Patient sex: F
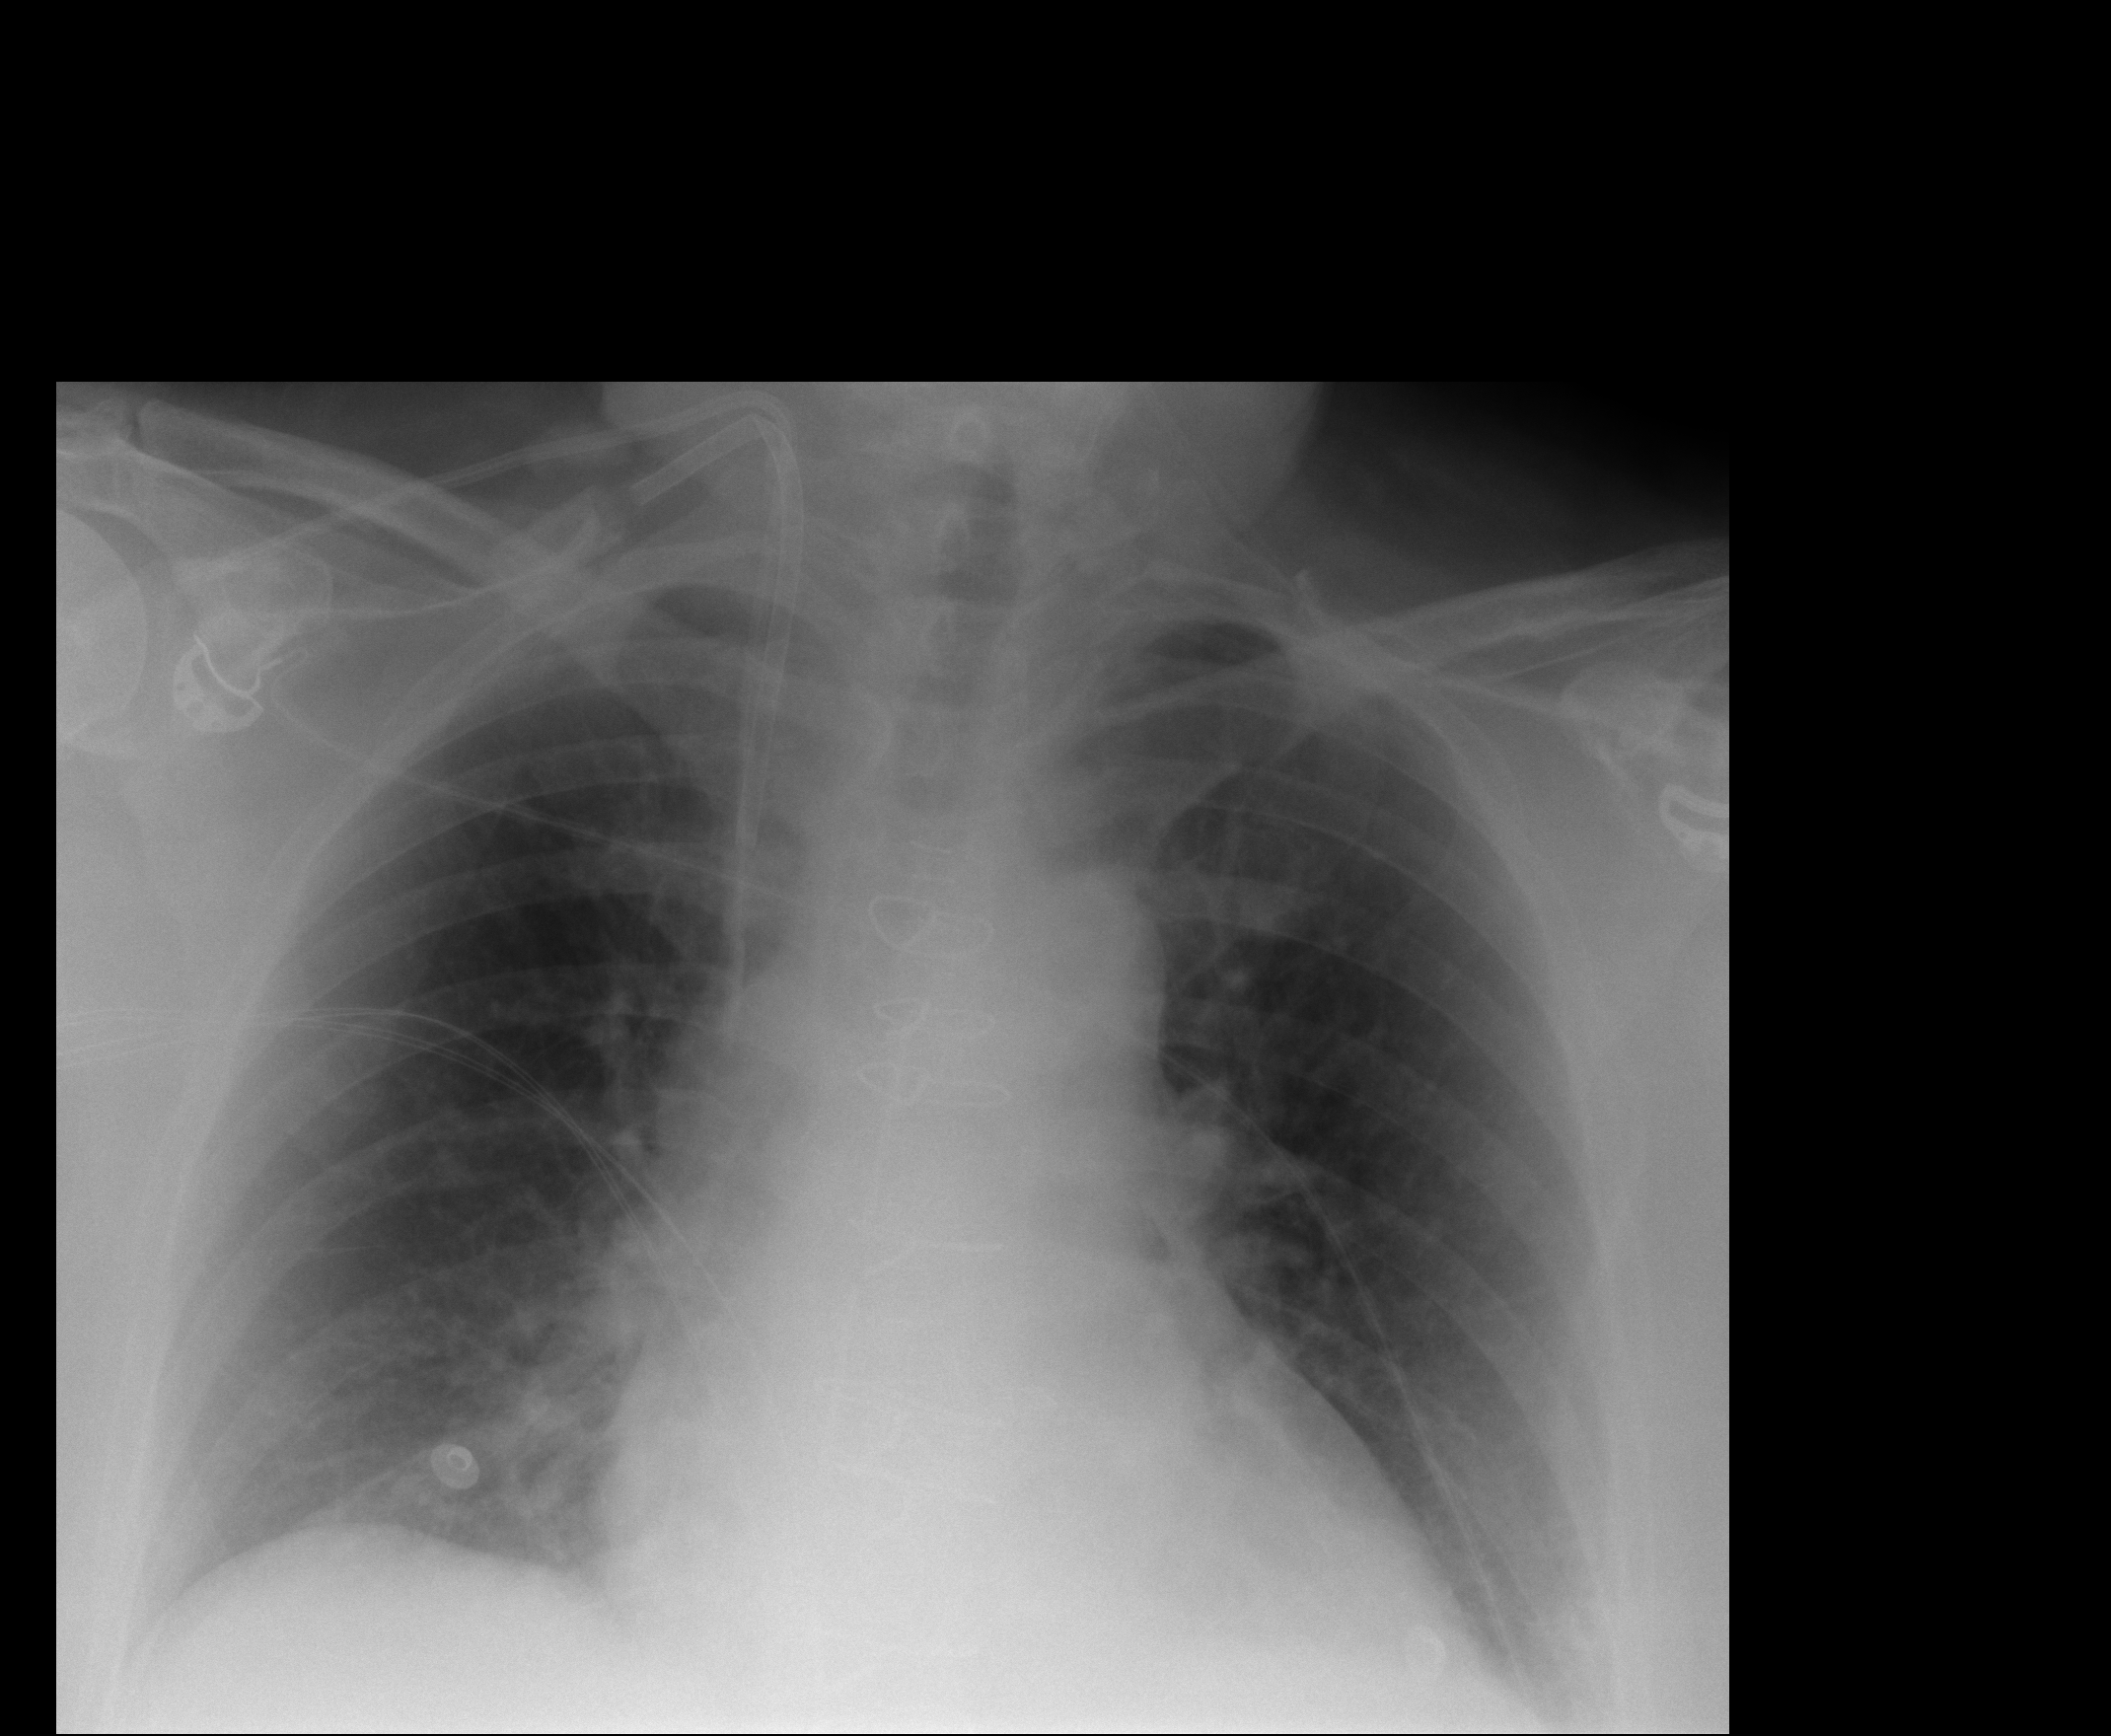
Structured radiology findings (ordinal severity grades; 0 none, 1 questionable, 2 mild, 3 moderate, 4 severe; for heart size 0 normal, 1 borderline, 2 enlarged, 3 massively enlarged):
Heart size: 0
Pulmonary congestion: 2
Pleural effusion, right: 0
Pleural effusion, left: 0
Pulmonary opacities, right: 0
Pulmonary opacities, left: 0
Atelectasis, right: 0
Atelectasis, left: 0